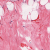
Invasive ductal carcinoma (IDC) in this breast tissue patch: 0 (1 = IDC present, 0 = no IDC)